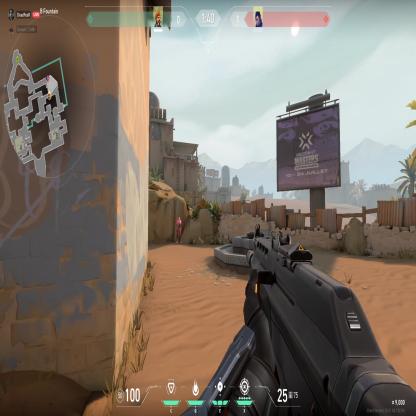
Label: enemy